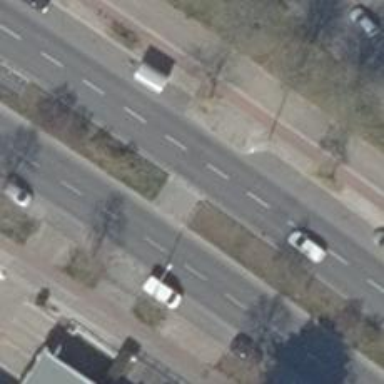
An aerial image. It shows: Unmarked footway crossing with pedestrian island.